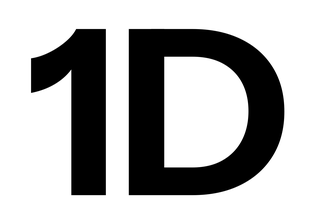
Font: InstrumentSans_Bold